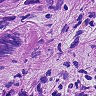
Metastatic tissue present: yes